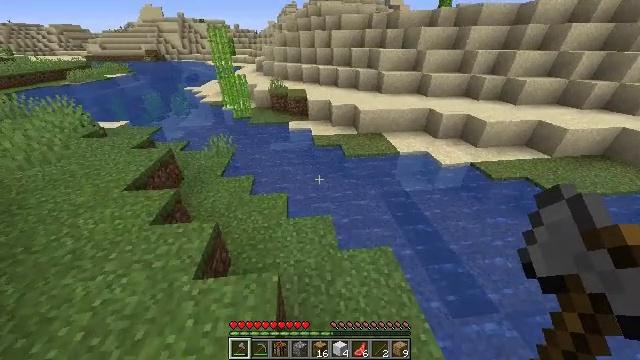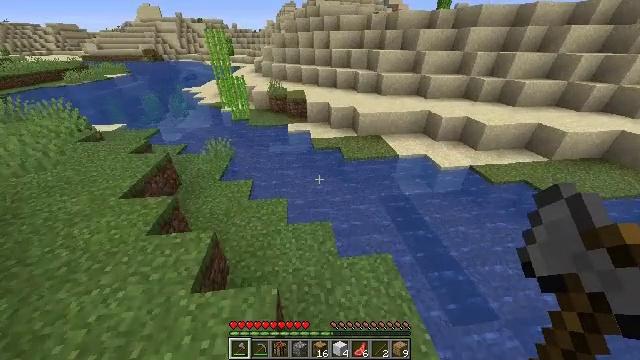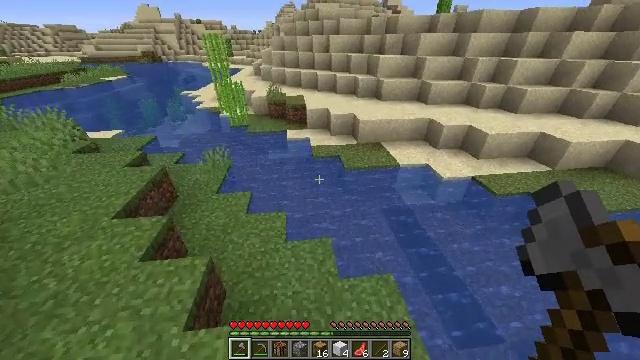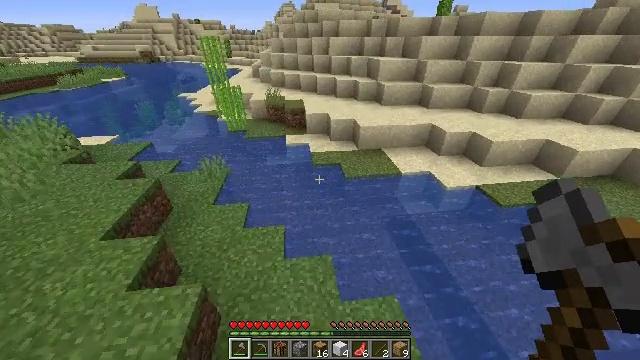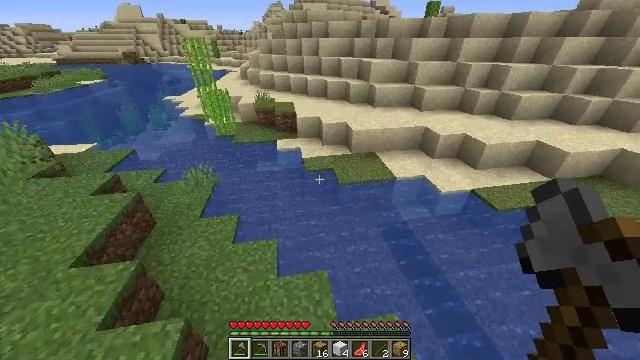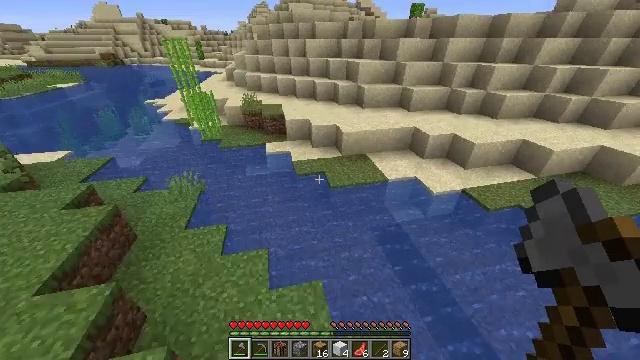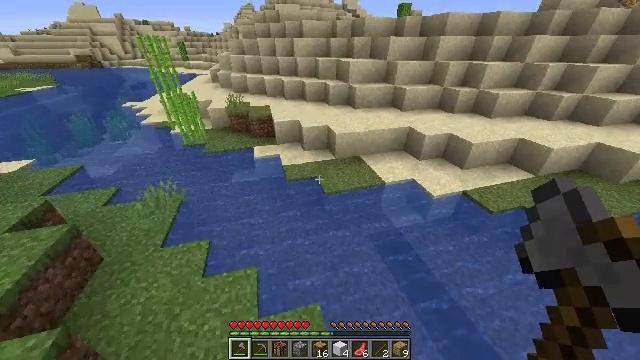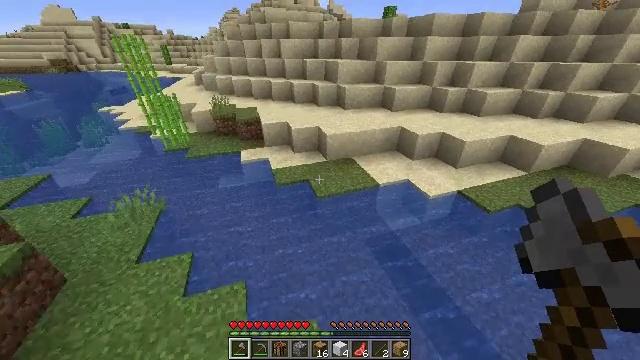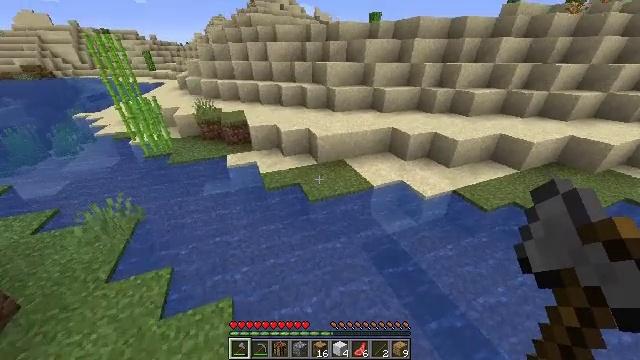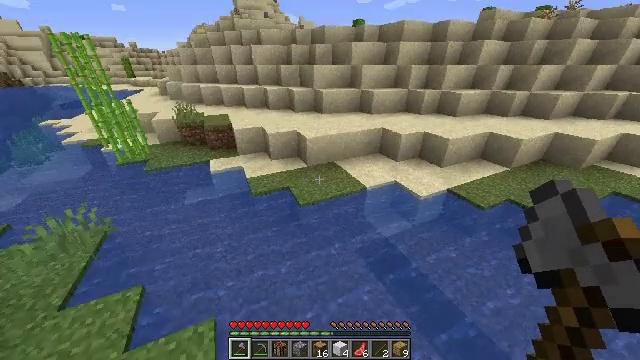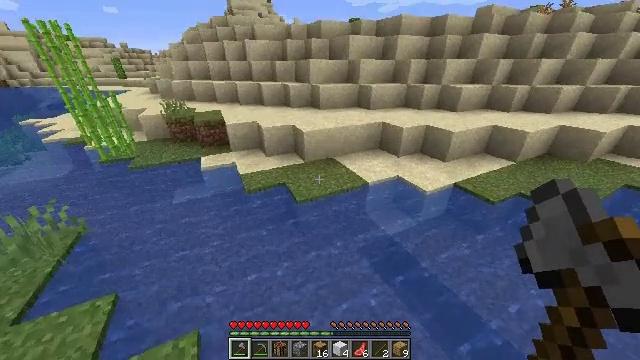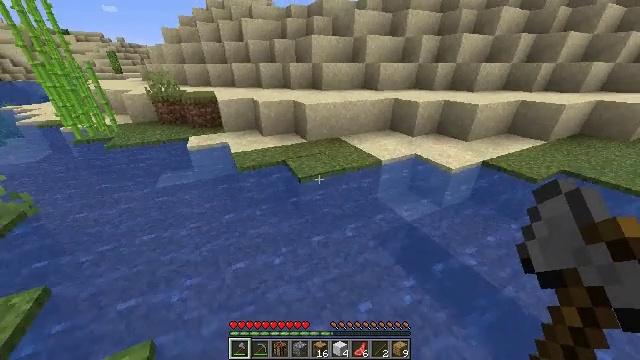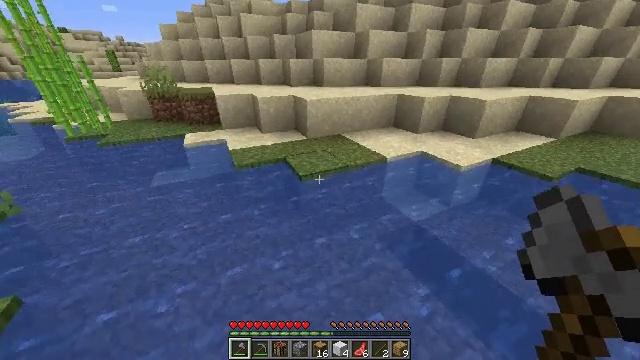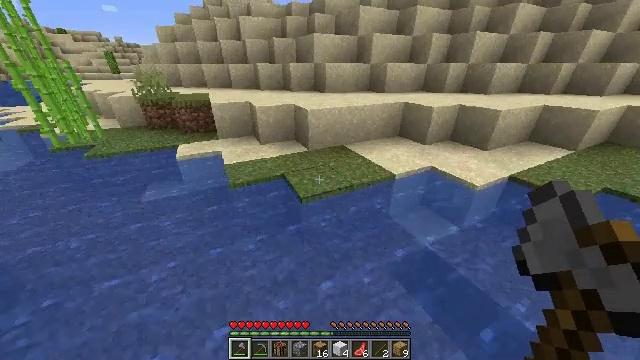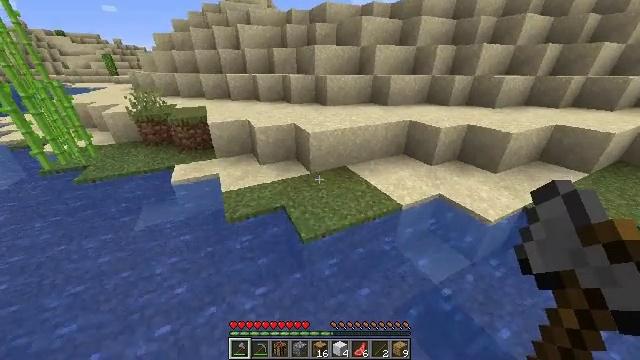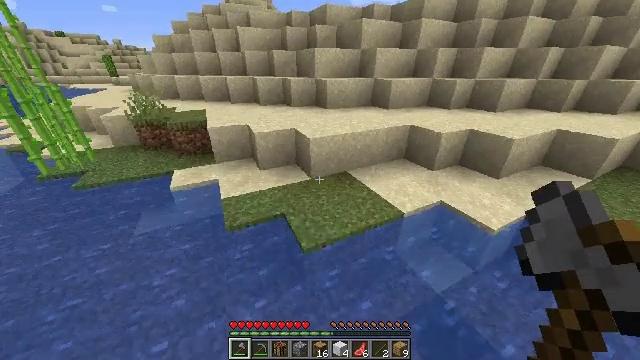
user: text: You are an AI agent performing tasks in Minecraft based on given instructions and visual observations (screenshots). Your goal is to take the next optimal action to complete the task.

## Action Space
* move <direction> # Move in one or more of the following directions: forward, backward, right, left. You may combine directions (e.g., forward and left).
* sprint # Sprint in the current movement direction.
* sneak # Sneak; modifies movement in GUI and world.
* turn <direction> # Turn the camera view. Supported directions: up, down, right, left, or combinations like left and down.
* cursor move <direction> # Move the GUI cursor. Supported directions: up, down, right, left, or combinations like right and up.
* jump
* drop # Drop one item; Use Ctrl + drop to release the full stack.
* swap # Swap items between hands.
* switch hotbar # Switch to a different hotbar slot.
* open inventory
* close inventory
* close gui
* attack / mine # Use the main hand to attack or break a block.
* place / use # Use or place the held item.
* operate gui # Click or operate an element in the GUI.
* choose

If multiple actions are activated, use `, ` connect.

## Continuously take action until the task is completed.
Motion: motion action
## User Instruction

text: Kill aquatic mobs.
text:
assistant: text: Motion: move forward, sprint, jump
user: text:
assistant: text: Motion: move forward, sprint, jump
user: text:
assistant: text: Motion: move forward, sprint, jump
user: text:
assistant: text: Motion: move forward, sprint, turn right, jump
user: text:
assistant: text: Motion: move forward, sprint, turn right, jump
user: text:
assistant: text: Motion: move forward, sprint, turn right, jump
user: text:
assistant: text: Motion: move forward, sprint, turn right, jump
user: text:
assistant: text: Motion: move forward, sprint, turn right and up, jump
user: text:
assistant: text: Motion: move forward, sprint, turn right and up, jump
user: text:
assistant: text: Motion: move forward, sprint, turn right, jump
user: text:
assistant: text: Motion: move forward, sprint, jump
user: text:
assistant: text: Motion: move forward, sprint, jump
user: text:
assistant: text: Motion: move forward, sprint, jump
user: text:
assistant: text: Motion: move forward, sprint, jump
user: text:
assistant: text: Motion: move forward, sprint, jump
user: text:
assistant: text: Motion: move forward, sprint, jump
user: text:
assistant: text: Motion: move forward, sprint, turn right, jump
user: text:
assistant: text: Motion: move forward, sprint, turn right and up, jump
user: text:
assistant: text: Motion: move forward, sprint, turn right and up, jump
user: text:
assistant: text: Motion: move forward, sprint, turn right, jump
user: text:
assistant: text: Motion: move forward, sprint, jump
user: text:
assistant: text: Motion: move forward, sprint, jump
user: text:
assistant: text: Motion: move forward, sprint, turn right, jump
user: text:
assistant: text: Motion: move forward, sprint, turn right, jump
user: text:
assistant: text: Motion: move forward, sprint, turn right, jump
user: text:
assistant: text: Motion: move forward, sprint, turn right and up, jump
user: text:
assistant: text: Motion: move forward, sprint, turn right and up, jump
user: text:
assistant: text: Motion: move forward, sprint, turn right and up, jump
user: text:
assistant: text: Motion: move forward, sprint, turn right and up, jump
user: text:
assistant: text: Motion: move forward, sprint, jump